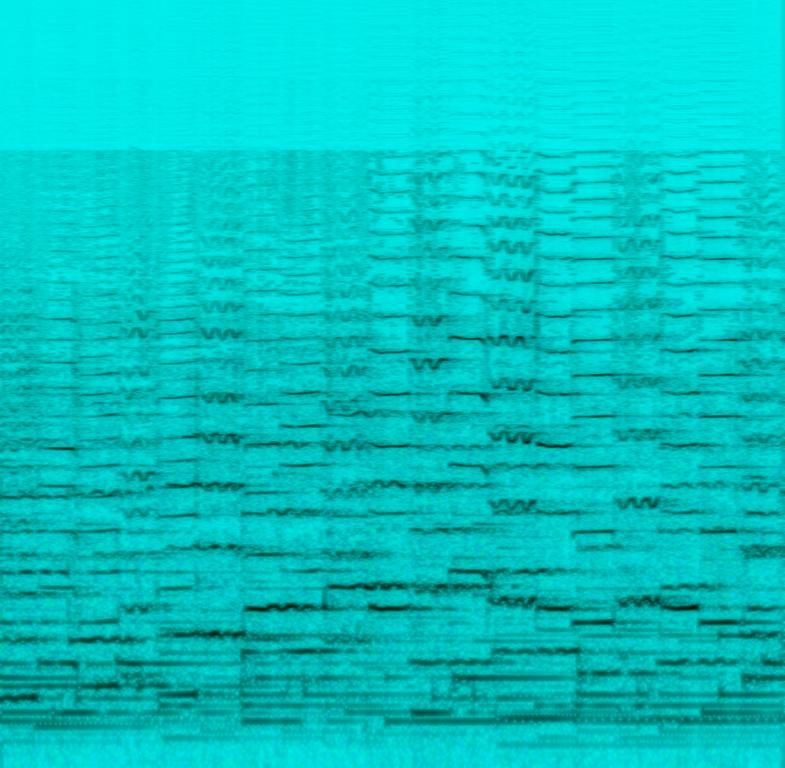
The low quality recording features a breathy flute melody, violin melody and arpeggiated harp melody. It sounds joyful, emotional and passionate. The recording is a bit noisy.